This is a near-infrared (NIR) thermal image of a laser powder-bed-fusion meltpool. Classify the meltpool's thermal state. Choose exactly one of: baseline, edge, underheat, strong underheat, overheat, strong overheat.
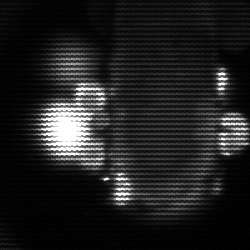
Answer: strong underheat